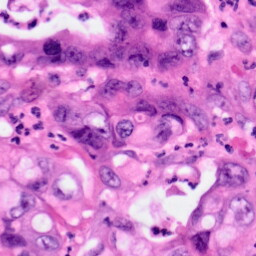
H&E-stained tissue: Pancreatic